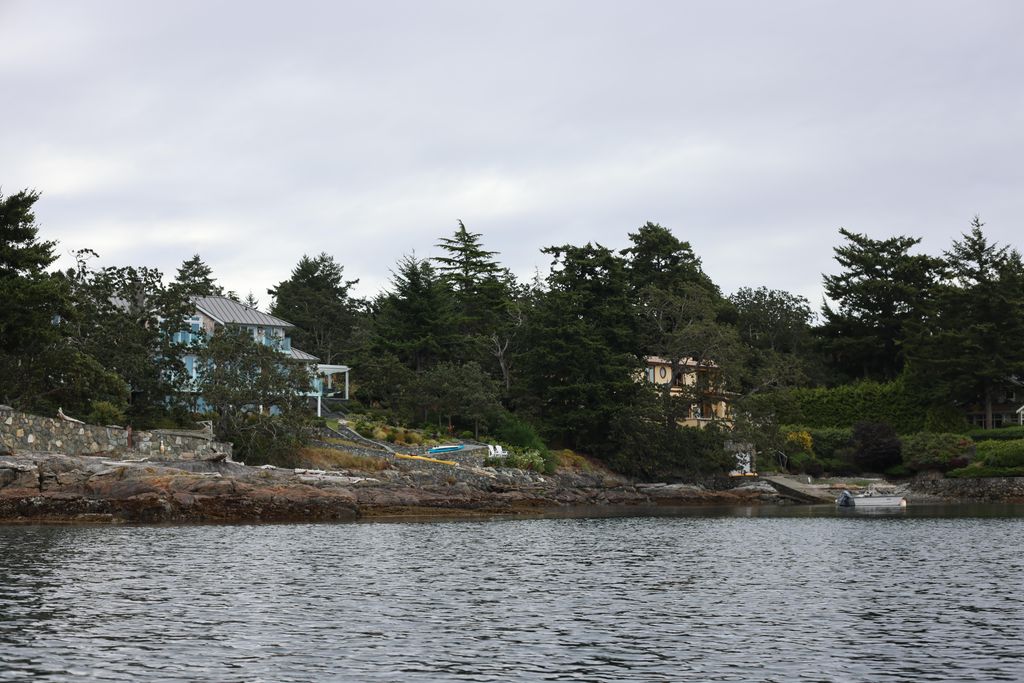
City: victoria